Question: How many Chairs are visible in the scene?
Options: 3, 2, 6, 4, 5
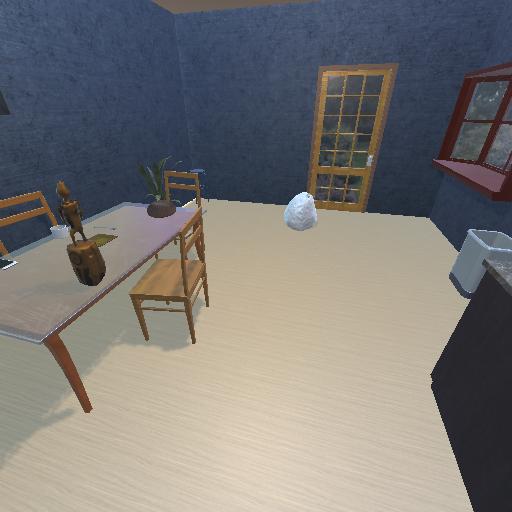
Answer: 3